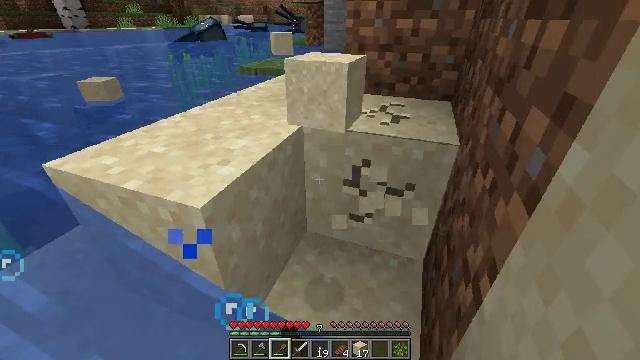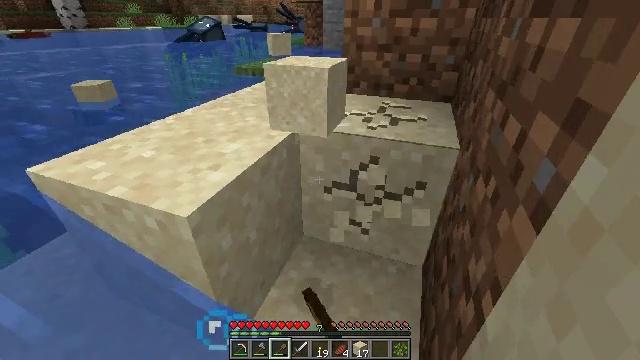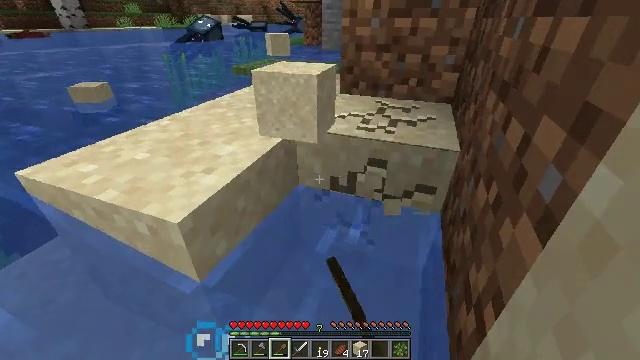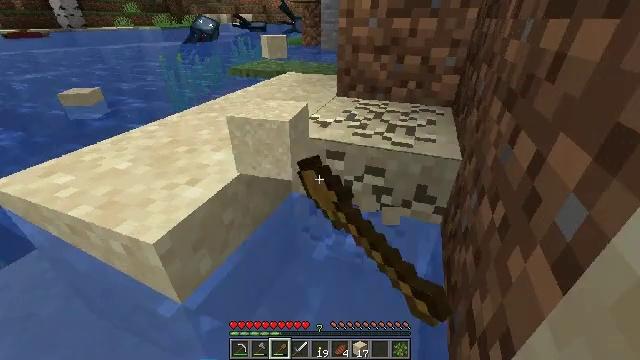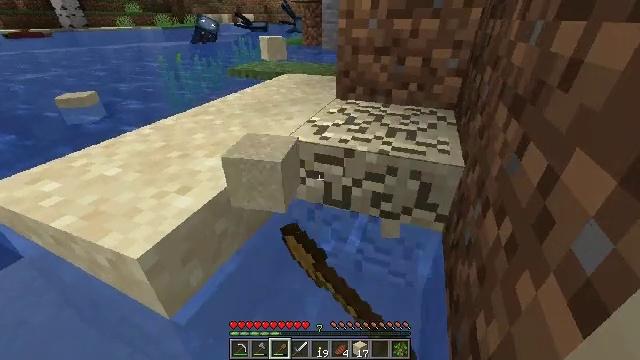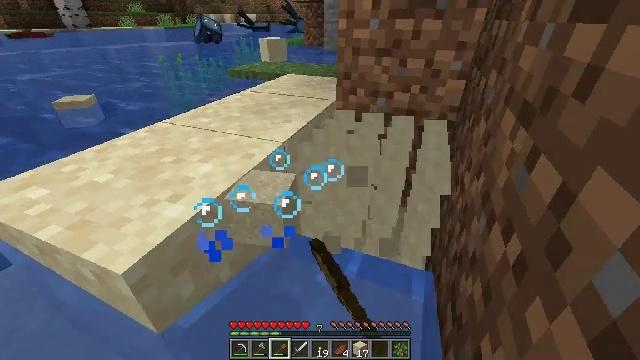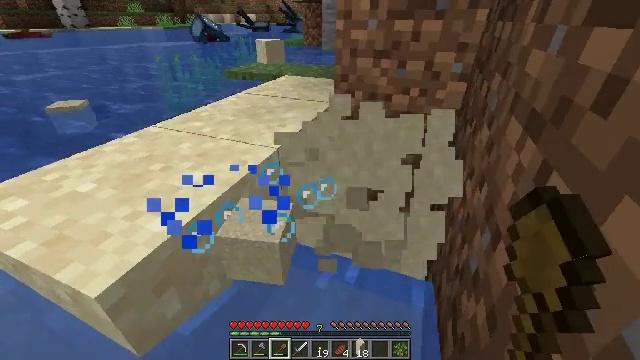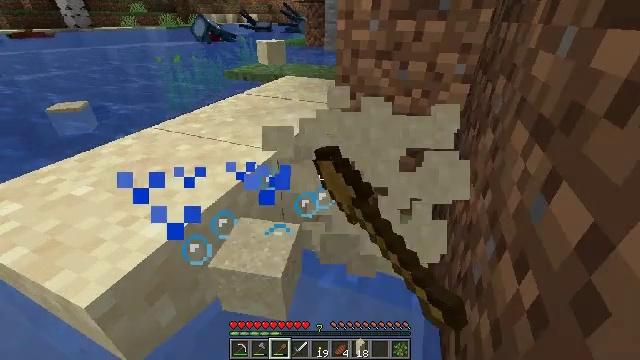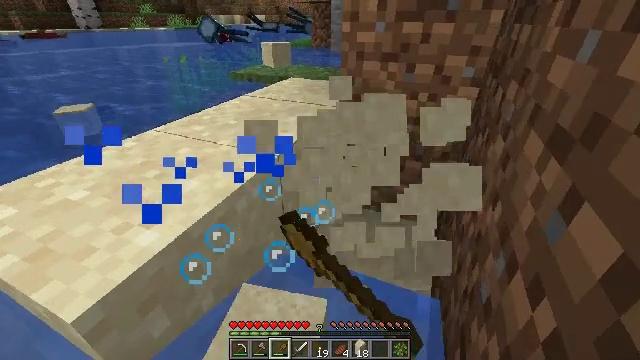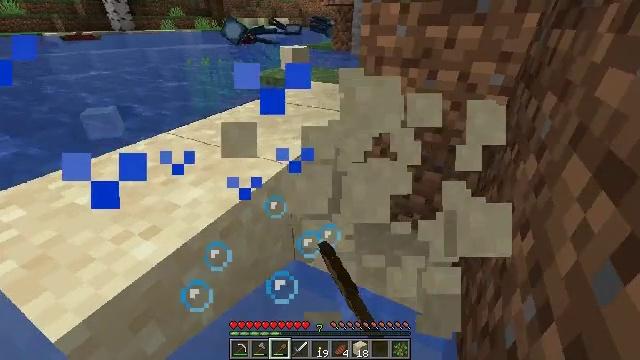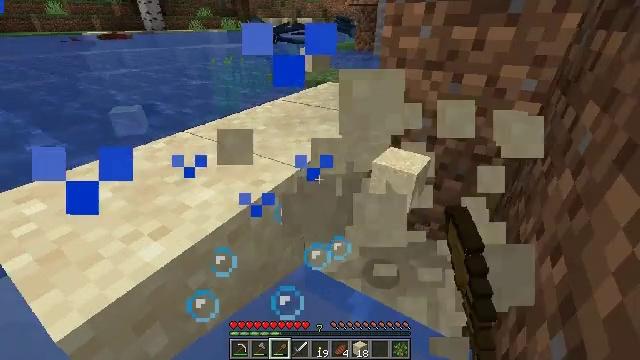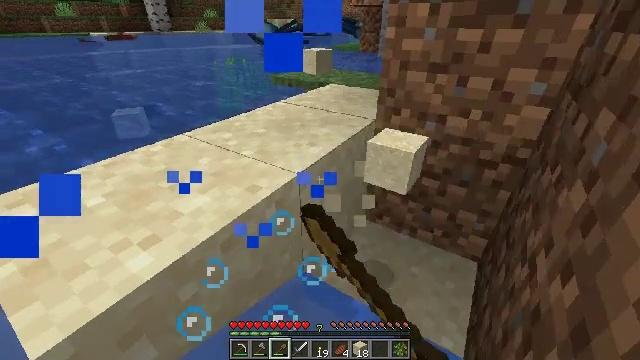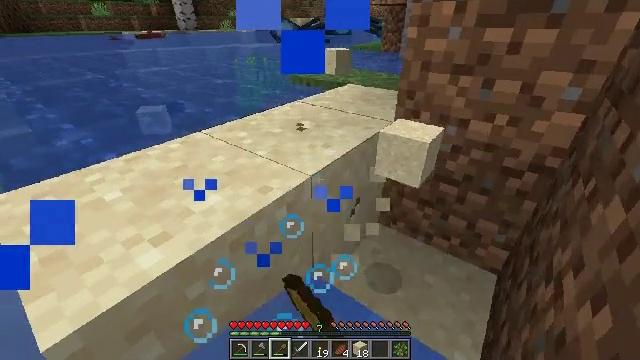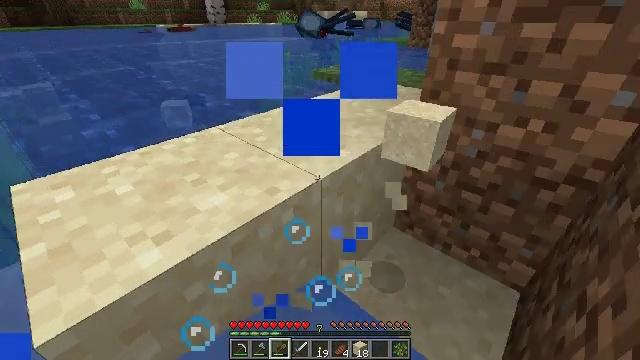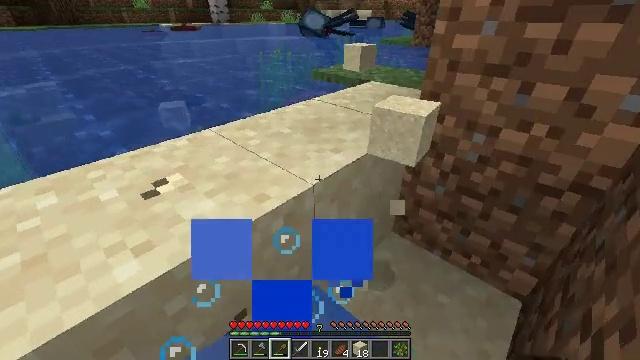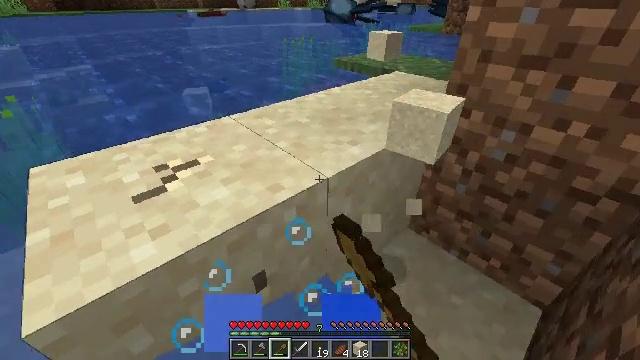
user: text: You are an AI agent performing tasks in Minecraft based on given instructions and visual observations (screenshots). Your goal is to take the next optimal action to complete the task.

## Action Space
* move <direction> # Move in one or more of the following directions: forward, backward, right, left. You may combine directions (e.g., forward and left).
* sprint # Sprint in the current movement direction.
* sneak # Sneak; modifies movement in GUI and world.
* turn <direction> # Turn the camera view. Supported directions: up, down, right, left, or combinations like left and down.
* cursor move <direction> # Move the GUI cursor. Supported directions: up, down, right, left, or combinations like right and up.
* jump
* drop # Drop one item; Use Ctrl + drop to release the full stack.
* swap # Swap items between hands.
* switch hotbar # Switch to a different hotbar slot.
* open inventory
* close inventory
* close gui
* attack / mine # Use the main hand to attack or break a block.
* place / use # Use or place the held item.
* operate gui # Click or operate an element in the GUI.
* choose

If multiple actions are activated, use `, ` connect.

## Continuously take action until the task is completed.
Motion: motion action
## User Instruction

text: Dig up some sand.
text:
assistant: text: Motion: move forward, attack / mine
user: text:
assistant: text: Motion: attack / mine
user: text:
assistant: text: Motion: attack / mine
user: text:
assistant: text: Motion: attack / mine
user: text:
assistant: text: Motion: attack / mine
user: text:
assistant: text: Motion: attack / mine
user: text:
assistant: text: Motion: attack / mine
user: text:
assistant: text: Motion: turn left, attack / mine
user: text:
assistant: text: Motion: turn left, attack / mine
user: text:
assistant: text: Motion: turn left, attack / mine
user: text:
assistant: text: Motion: turn left, attack / mine
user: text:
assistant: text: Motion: turn left, attack / mine
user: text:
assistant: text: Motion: turn left and down, attack / mine
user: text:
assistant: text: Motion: attack / mine
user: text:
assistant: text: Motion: turn left and down, attack / mine
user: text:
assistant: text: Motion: turn left and down, attack / mine
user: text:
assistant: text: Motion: attack / mine
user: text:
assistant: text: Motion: attack / mine
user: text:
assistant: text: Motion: attack / mine
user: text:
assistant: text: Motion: turn left, attack / mine
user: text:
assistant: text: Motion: turn left and down, attack / mine
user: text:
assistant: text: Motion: attack / mine
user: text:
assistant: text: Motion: attack / mine
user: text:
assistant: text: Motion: attack / mine
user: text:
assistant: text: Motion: turn left and down, attack / mine
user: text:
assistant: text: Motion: turn left and down, attack / mine
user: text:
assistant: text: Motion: attack / mine
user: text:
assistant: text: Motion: attack / mine
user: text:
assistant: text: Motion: attack / mine
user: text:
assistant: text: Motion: attack / mine